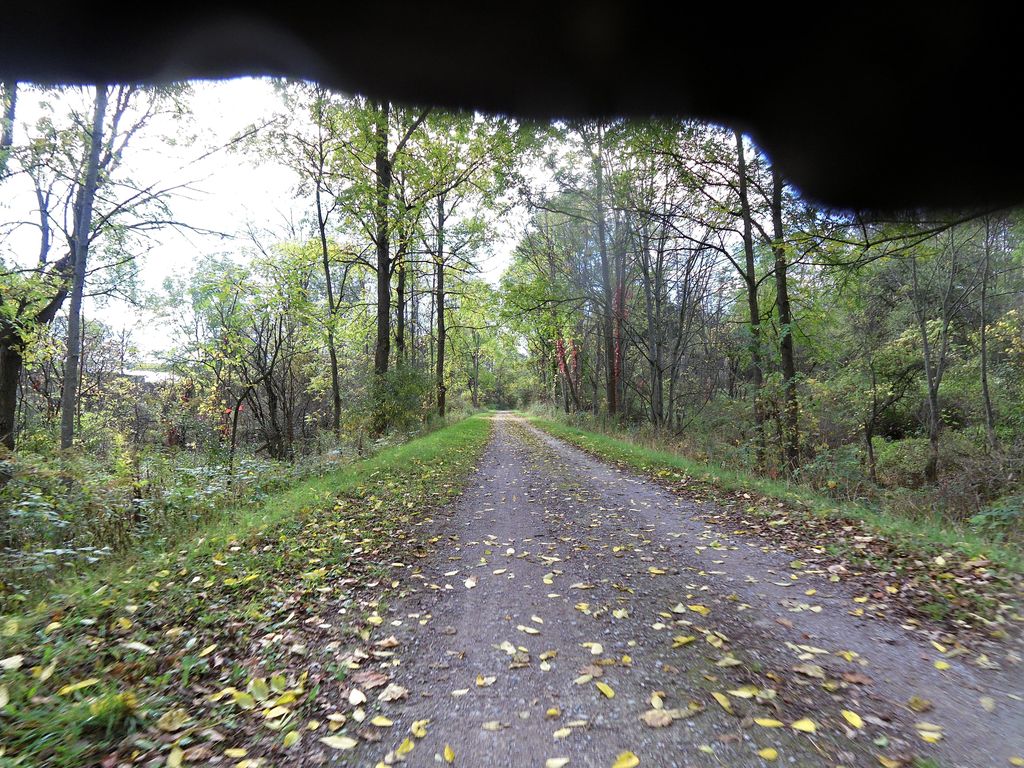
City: hamilton